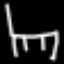
Label: chair